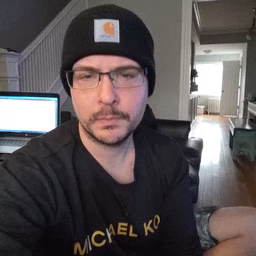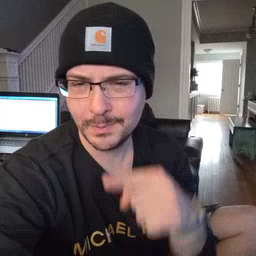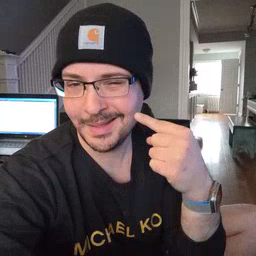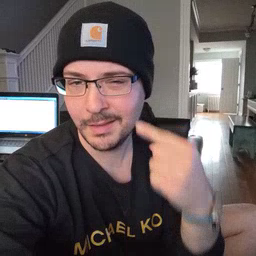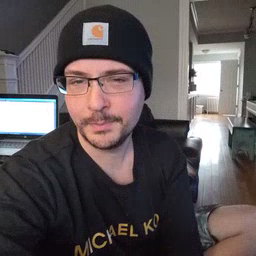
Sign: smile